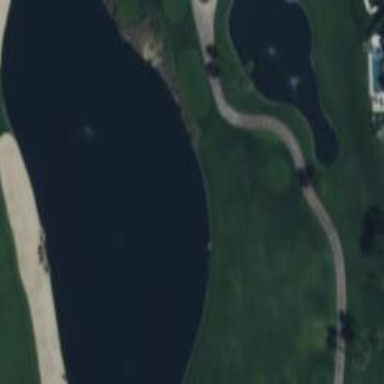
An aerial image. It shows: Water hazard on golf course. The hazard is natural water feature.